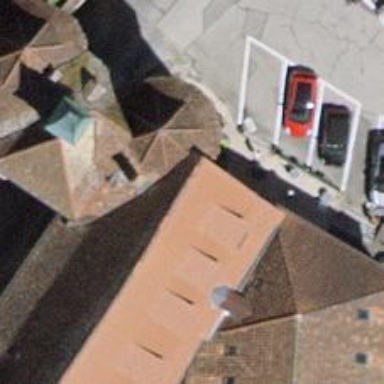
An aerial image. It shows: Restaurant.